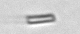
Label: fiber